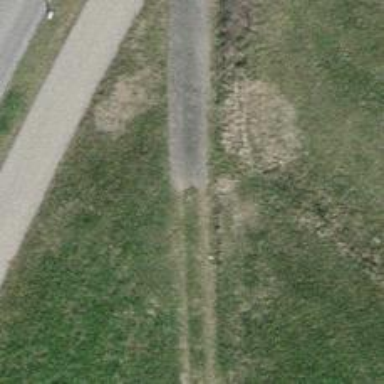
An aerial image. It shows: Track with grade 1 quality.